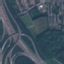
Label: Highway